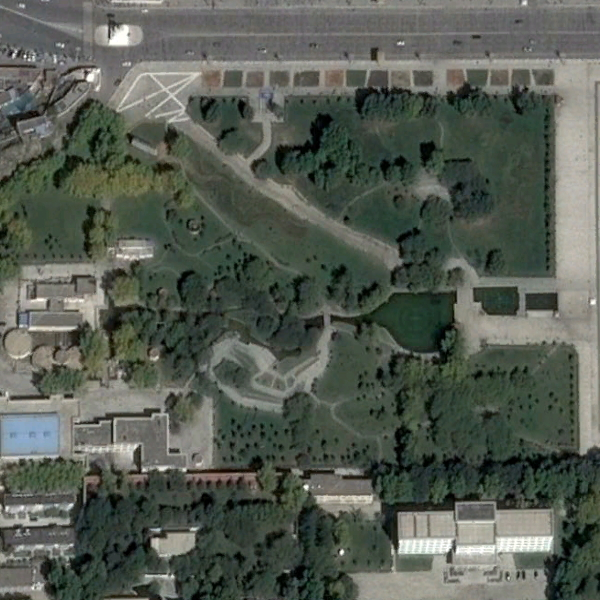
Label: Park